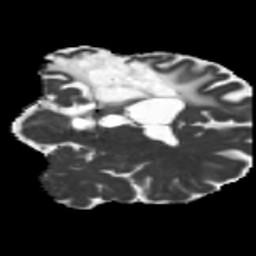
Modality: MD
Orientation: coronal
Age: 41
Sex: male
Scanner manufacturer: siemens
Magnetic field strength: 3 T
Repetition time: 5.25 s
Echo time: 0.08 s